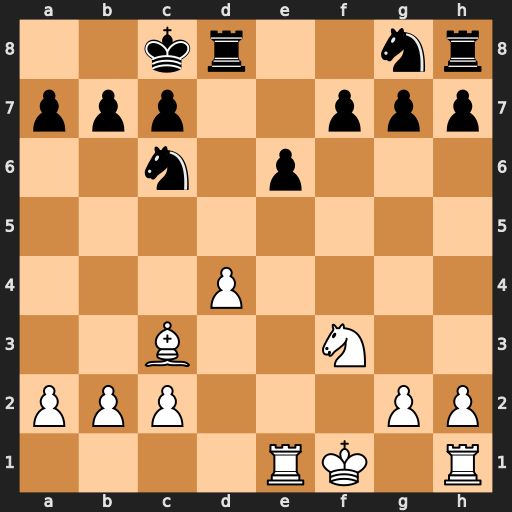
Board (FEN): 2kr2nr/ppp2ppp/2n1p3/8/3P4/2B2N2/PPP3PP/4RK1R
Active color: w
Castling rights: -
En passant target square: -
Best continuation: d5 exd5 Bxg7 Nge7 Bxh8